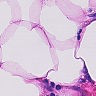
Metastatic tissue present: no